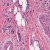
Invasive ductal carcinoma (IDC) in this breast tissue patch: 0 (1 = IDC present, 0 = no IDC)